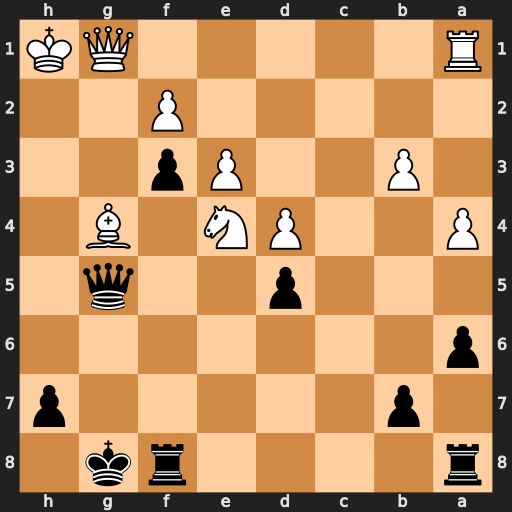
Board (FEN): r4rk1/1p5p/p7/3p2q1/P2PN1B1/1P2Pp2/5P2/R5QK
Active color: b
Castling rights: -
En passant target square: -
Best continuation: Qh4+ Qh2 Qxh2+ Kxh2 dxe4